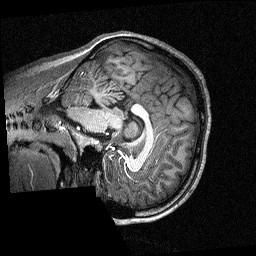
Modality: T1w
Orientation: sagittal